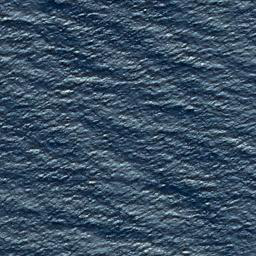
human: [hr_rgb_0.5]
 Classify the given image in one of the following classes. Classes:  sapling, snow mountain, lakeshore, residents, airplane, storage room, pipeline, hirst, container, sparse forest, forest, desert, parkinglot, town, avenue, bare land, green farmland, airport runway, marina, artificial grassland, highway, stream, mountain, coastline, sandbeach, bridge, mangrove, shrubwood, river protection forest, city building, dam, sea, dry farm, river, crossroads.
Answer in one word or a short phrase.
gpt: sea